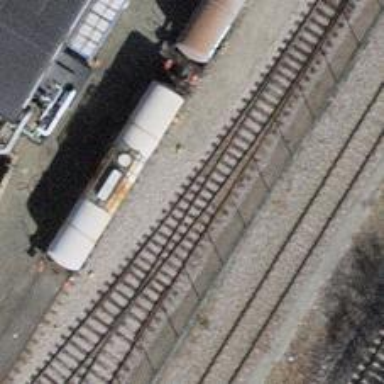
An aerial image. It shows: Railway yard with one track.